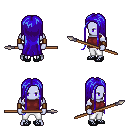
a pixel art fantasy rpg character, male body template, dark elf, purple skin, maroon sleeveless shirt, white pants, blue extra-long hairstyle, leather bracers, ghillies, spear, four views (front, back, left, right), 2x2 character sprite sheet, small pixel art, hard edges, no anti-aliasing